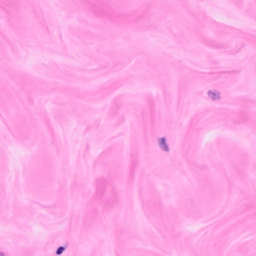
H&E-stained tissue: Breast